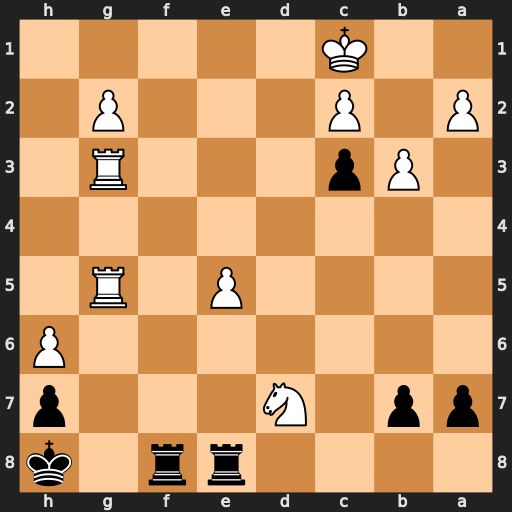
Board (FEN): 4rr1k/pp1N3p/7P/4P1R1/8/1Pp3R1/P1P3P1/2K5
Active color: b
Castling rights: -
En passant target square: -
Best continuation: Rf1#